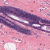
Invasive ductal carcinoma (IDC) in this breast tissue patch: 0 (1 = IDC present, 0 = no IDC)